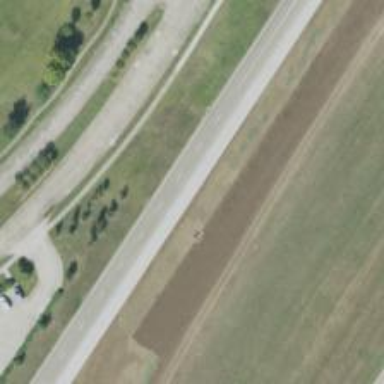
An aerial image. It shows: Secondary road with frontage road alongside.